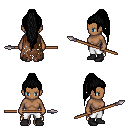
a pixel art fantasy rpg character, female body template, human, dark skin, brown tattered cape, white pants, black extra-long topknot hairstyle, black shoes, spear, four views (front, back, left, right), 2x2 character sprite sheet, small pixel art, hard edges, no anti-aliasing